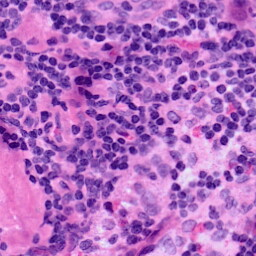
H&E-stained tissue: LymphNode